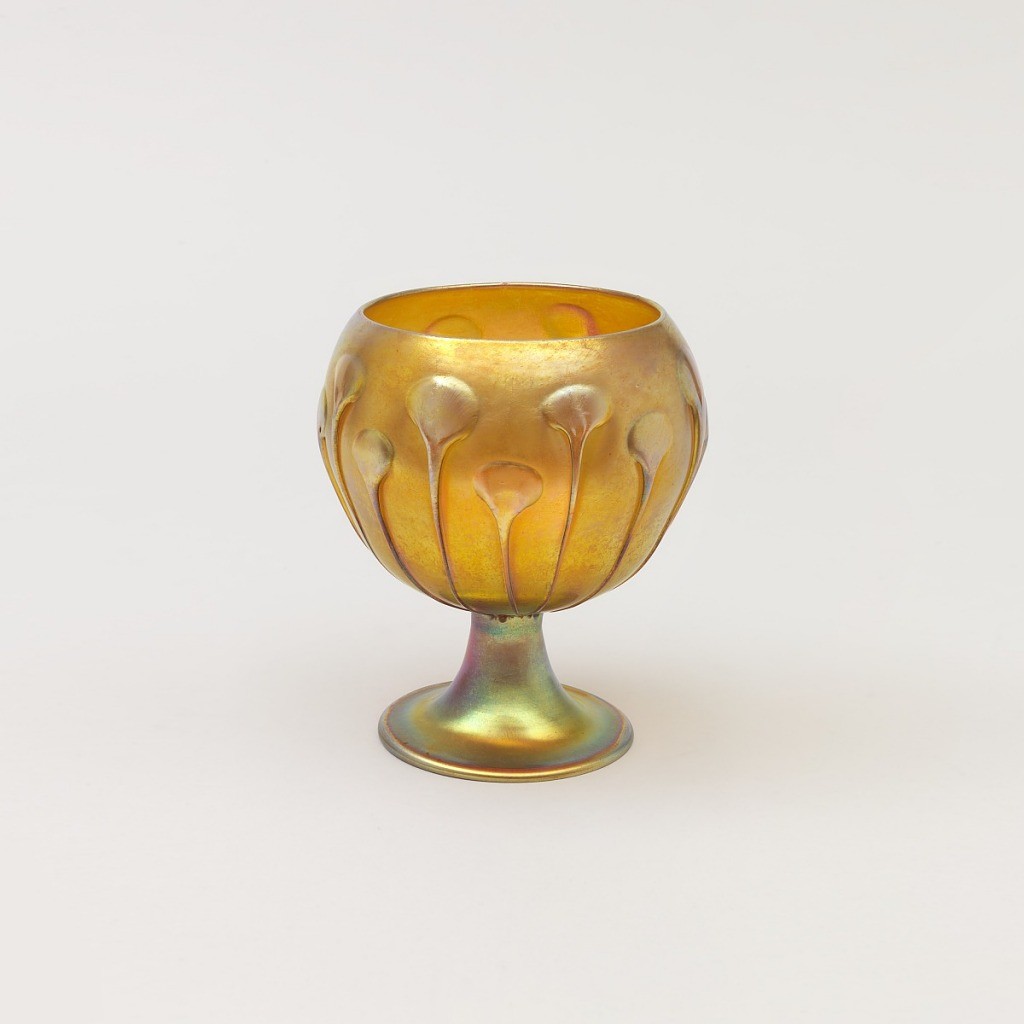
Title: Vase
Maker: Louis Comfort Tiffany, American, 1848–1933
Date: ca. 1900
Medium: Mold-blown favrile glass
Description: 1966-55-9-a: One of a pair of amber vases. Flat base with a fla...;     1966-55-9-b: One of a pair of amber/gold vases.50